Question: I am trying to open a few excel folders inside a directory and then be able to do stuff with the data (like take the average of one row for three files).
My main goal right now is just to be able to display the information in each excel file. I used the following code to do so. But when I display it, it prints out the '0' element to the '29' element...then it skips 30-50 and and it prints out 51-80.
Here is a snip of my output on python:

'''
import numpy as np
import scipy.io as sio
import scipy
import matplotlib.pyplot as plt
import os
import pandas as pd
from tkinter import filedialog
from tkinter import *
import matplotlib.image as image
import xlsxwriter
import openpyxl
import xlwt
import xlrd
#GUI
root=Tk()
root.withdraw() #closes tkinter window pop-up
path=filedialog.askdirectory(parent=root,title='Choose a file')
path=path+'/'
print('Folder Selected',path)
files=os.listdir(path)
length=len(files)
print('Files inside the folder',files)
Files=[]
for s in os.listdir(path):
Files.append(pd.read_excel(path+s))
print (Files)
'''
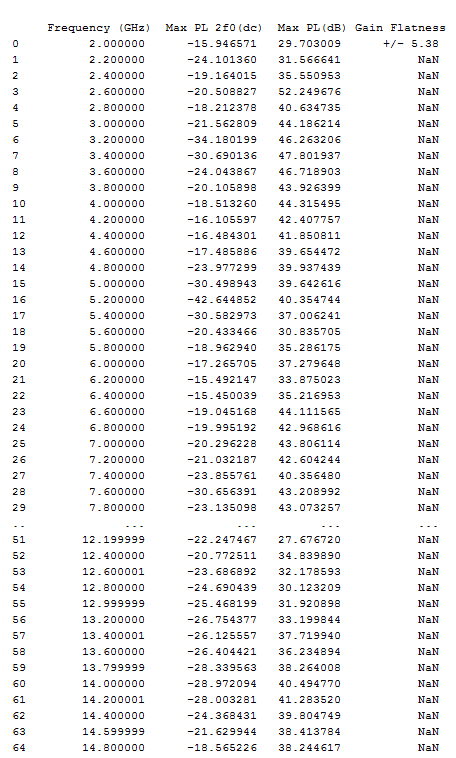
Answer: I'm quite sure your data is being correctly read. The dots between rows 29 and 51 show that there is more data there. 'pandas' elides these rows, so your console looks cleaner. If you want to see all the rows, you could use the solution from <URL>:
'''
with pd.option_context('display.max_rows', None, 'display.max_columns', 3):
print(Files)
'''
Where 'None' sets display limit on rows (no limit) and '3' sets display limit on columns. <URL> you can find more info on options.